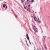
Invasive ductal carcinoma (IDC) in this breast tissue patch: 0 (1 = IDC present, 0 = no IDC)